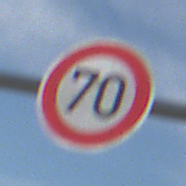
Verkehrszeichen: Geschwindigkeit70
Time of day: MorningAfternoon
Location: Outdoor (Nature)
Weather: PartlyCloudy
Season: NotSpecified
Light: Natural